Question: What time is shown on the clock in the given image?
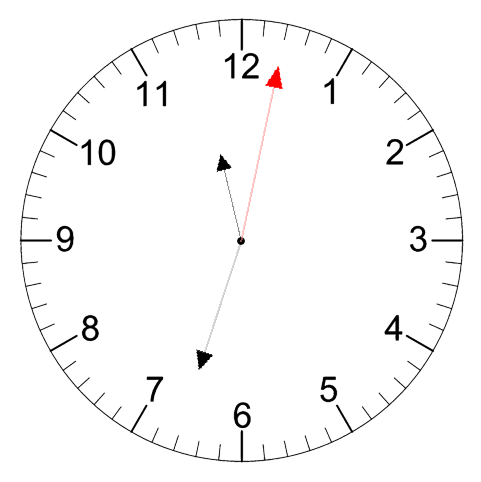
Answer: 11:33:02